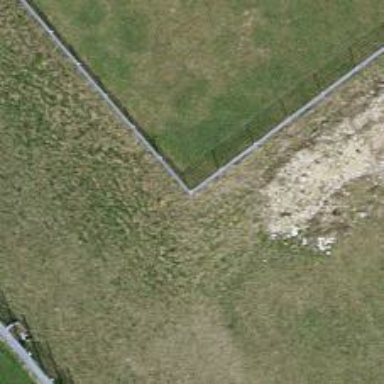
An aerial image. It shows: Metal fence as barrier.